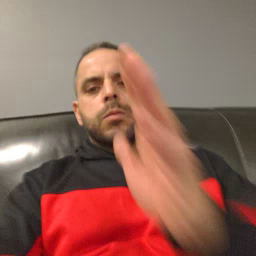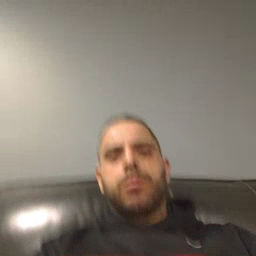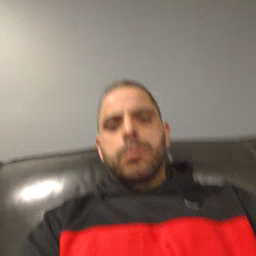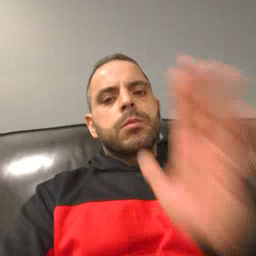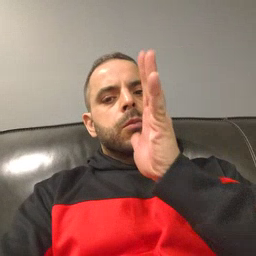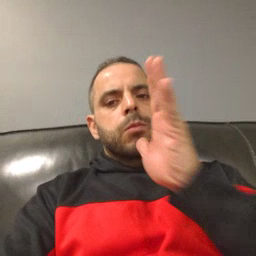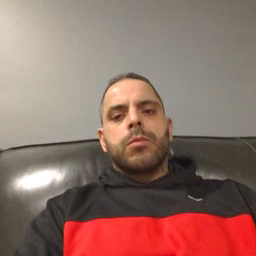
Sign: mom